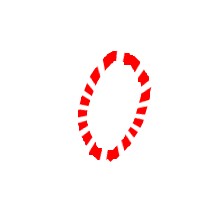
Shape: circle